Question: Question: For JOCL, how can I exclude some cores of CPU from the opencl calculations with device fission?(Java port of cl_device_partition_property seems to be corrupt for 0.1.9 version)
Edit: I found this:
'''
clCreateSubDevices(devices[0][1],core , 1, cpuCores, coreIDs);
'''
but java/jocl doesnt accept this:
'''
cl_device_partition_property core=CL.CL_DEVICE_PARTITION_BY_COUNTS;
'''
error is:
'''
Type mismatch: cannot convert from int to cl_device_partition_property
'''
Just tried null initialization then using variables own methods to set the property:
'''
cl_device_partition_property core = null;
core.addProperty(CL_DEVICE_PARTITION_BY_COUNTS, platforms[0]);
'''
Edit: now it gives
'''
java.lang.NullPointerException,
'''
error.
IT needs to be unsigned int (not cl_device_partition_property) but java doesnt have it.
New try with a constructor:
'''
cl_device_partition_property core = new cl_device_partition_property();
'''
error:
'''
A fatal error has been detected by the Java Runtime Environment:
#
# EXCEPTION_ACCESS_VIOLATION (0xc0000005) at pc=0x000007fedb6500bf, pid=4952, tid=4852
#
# JRE version: 7.0_21-b11
# Java VM: Java HotSpot(TM) 64-Bit Server VM (23.21-b01 mixed mode windows-amd64 compressed oops)
# Problematic frame:
# C [amdocl64.dll+0x1800bf] clGetSamplerInfo+0x1972f
#
# Failed to write core dump. Minidumps are not enabled by default on client versions of Windows
#
# An error report file with more information is saved as:
# C:\javalaruraya\paralelProje\hs_err_pid4952.log
#
# If you would like to submit a bug report, please visit:
# http://bugreport.sun.com/bugreport/crash.jsp
# The crash happened outside the Java Virtual Machine in native code.
# See problematic frame for where to report the bug.
#
[error occurred during error reporting , id 0xc0000005]
'''
Another try:
'''
cl_device_partition_property core = (CL_UNSIGNED_INT32)CL_DEVICE_PARTITION_BY_COUNTS;
'''
error:
'''
CL_UNSIGNED_INT32 cannot be resolved to a type
'''
This did not work too:
'''
Pointer xyz=Pointer.to(core); // jocl's pointer type.
clCreateSubDevices(device,xyz, 1, cpuCores, coreIDs);
'''
Edit: problem solved! Thanks. Can partition my cpu now:

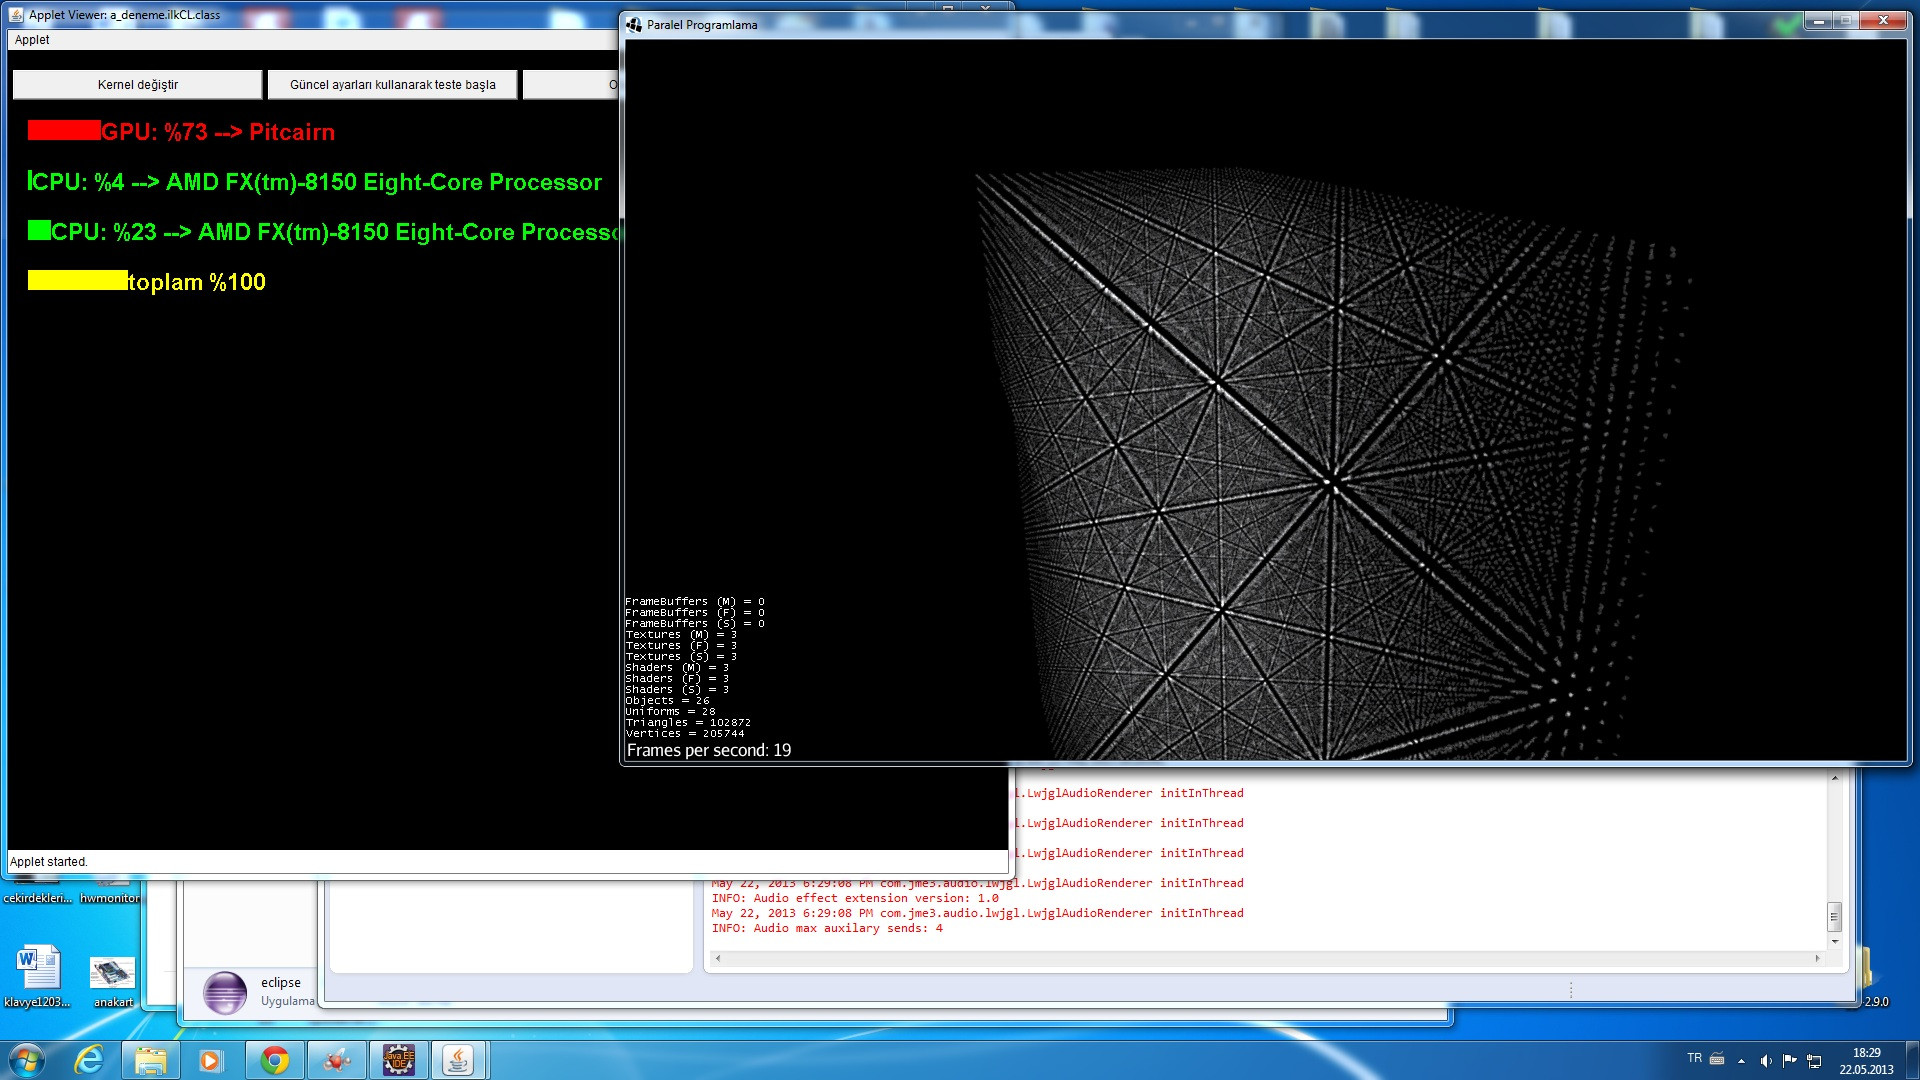
Answer: I think it's a missing feature of JOCL.
I think you can try these two workarounds.
Say you want to set this property list:
'''
{ CL_DEVICE_PARTITION_BY_COUNTS, 3, 1, CL_DEVICE_PARTITION_BY_COUNTS_LIST_END, 0 }
'''
(taken from Property List Examples at <URL>.
:
'''
cl_device_partition_property properties = new cl_device_partition_property();
properties.addProperty(CL.CL_DEVICE_PARTITION_BY_COUNTS, 3);
properties.addProperty(1, CL.CL_DEVICE_PARTITION_BY_COUNTS_LIST_END);
'''
Explanation: The addProperty method just appends both the id and the value to end of the long[] array and converts it into a Buffer:
'''
public void addProperty(long id, long value)
{
LongBuffer oldBuffer = (LongBuffer)getBuffer();
long newArray[] = new long[oldBuffer.capacity()+2];
oldBuffer.get(newArray, 0, oldBuffer.capacity());
newArray[oldBuffer.capacity()-1] = id;
newArray[oldBuffer.capacity()+0] = value;
newArray[oldBuffer.capacity()+1] = 0;
setBuffer(LongBuffer.wrap(newArray));
}
'''
So any list can be created like:
'''
addProperty(item[0], item[1]);
addProperty(item[2], item[3]);
addProperty(item[4], item[5]);
addProperty(item[6], 0);
'''
Create a class in 'org.jcol' package to gain access to restricted method 'setBuffer':
'''
package org.jocl;
import java.nio.LongBuffer;
public class cl_device_partition_property_gateway {
public static void set(cl_device_partition_property properties, long[] newArray) {
properties.setBuffer(LongBuffer.wrap(newArray));
}
}
'''
Then you can set the long[] array directly:
'''
cl_device_partition_property properties = new cl_device_partition_property();
long[] values = { CL.CL_DEVICE_PARTITION_BY_COUNTS, 3, 1,
CL.CL_DEVICE_PARTITION_BY_COUNTS_LIST_END, 0 };
cl_device_partition_property_gateway.set(properties, values);
'''